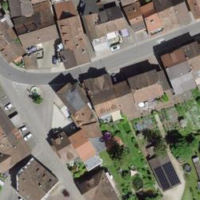
EUNIS habitat code: 54
Species observed at this site:
Cardamine heptaphylla
Aesculus hippocastanum